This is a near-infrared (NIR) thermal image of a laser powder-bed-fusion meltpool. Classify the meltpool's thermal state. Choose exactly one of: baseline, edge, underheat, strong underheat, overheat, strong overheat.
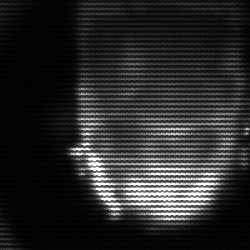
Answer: baseline